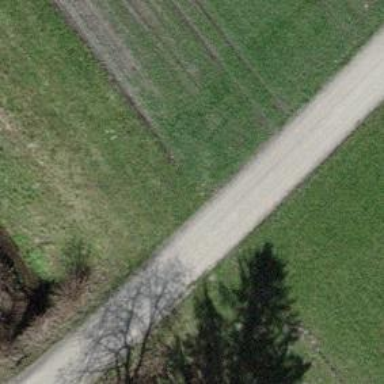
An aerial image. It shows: Agricultural track with grade 2 surface suitable for agricultural vehicles.